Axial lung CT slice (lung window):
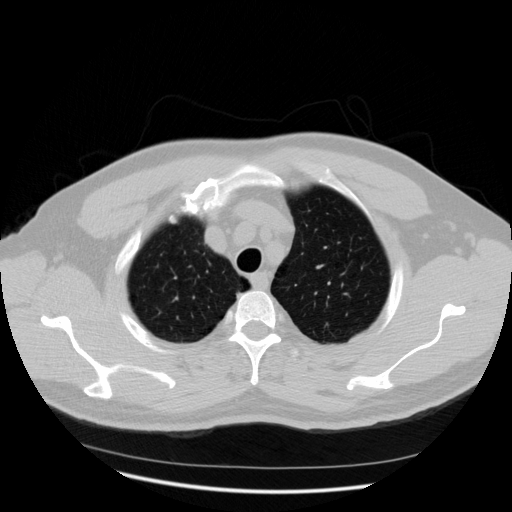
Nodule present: no